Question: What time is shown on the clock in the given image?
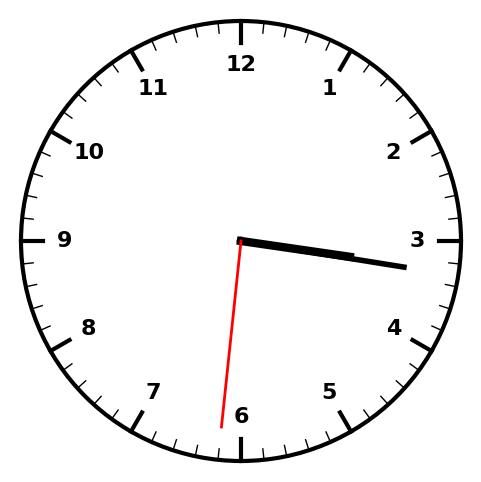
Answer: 03:16:31